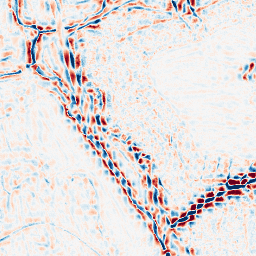
Category: wavelet
Decomposition family: wavelet_dwt
Decomposition parameters: wavelet: coif2
level: 3
Upsampling method: sinc_blackman
Upsampling parameters: scale: 2
kernel_size: 16
Upsampling scale: 2